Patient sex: M
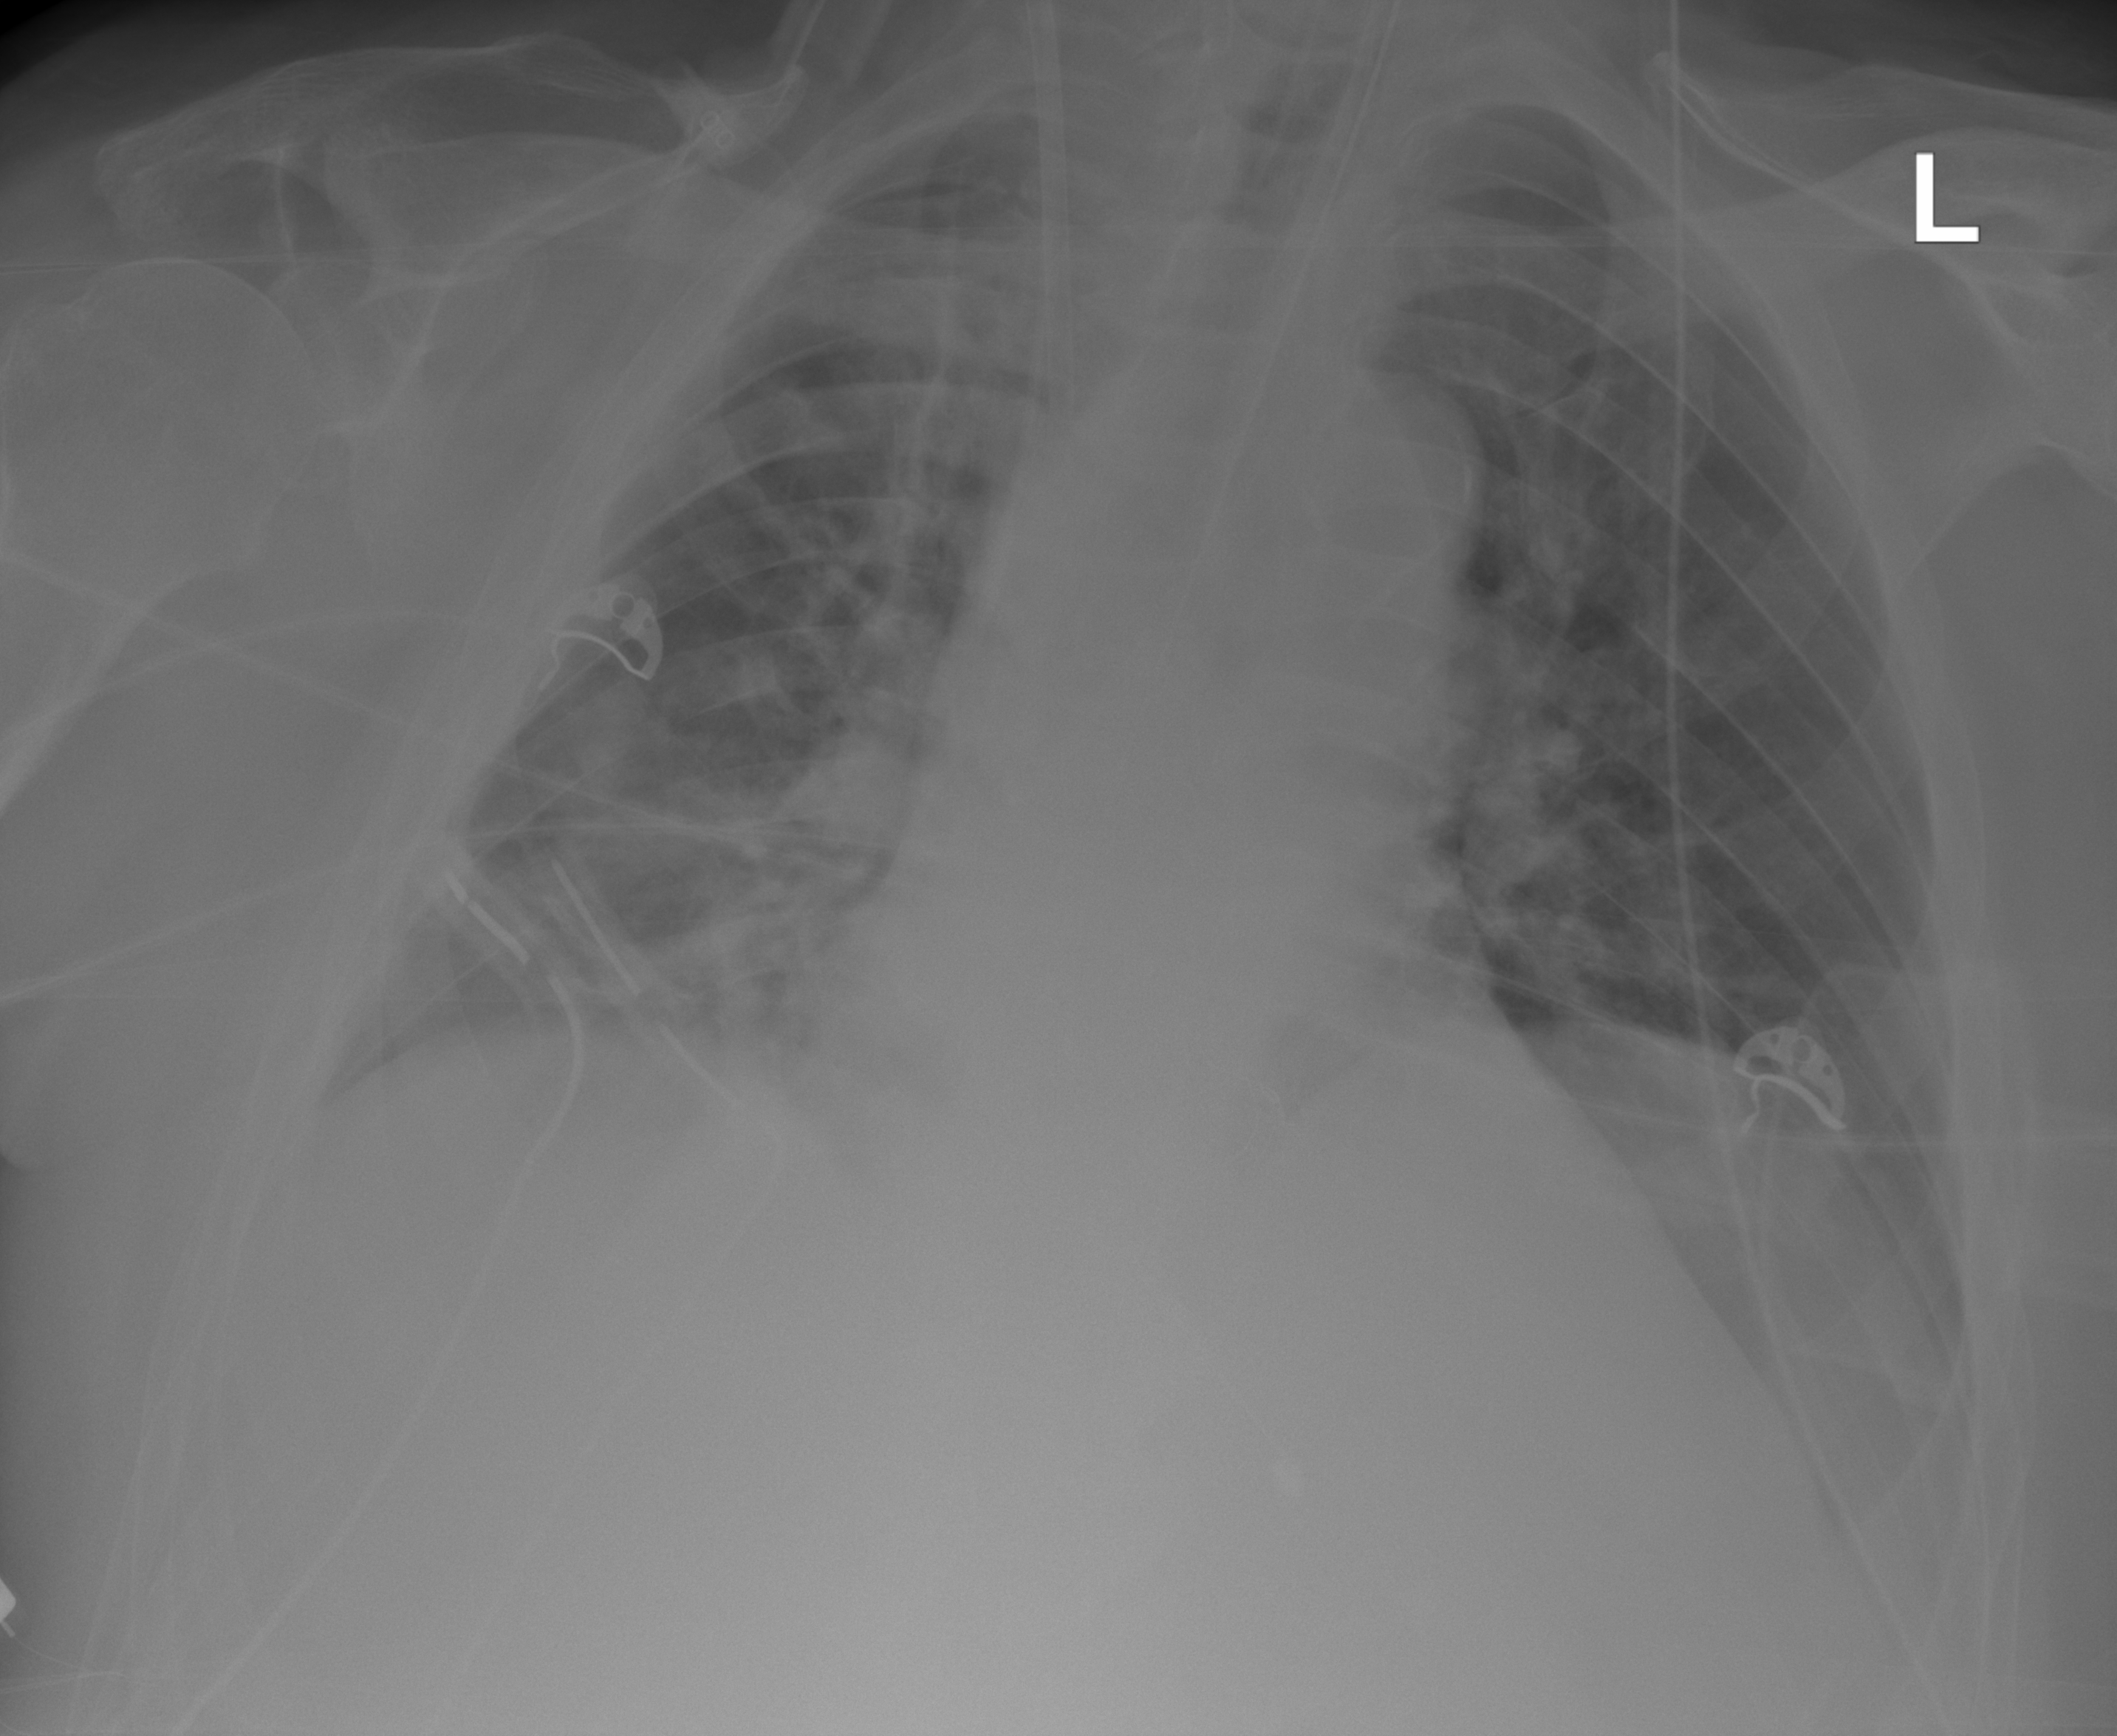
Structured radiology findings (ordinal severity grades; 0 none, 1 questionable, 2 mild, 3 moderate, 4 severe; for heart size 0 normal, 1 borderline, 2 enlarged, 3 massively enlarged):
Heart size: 2
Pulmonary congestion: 2
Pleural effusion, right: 0
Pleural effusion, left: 2
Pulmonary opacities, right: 2
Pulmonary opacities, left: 2
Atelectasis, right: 2
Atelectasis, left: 2